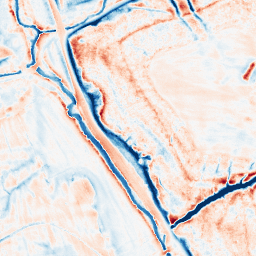
Category: edge_preserving
Decomposition family: anisotropic_diffusion
Decomposition parameters: iterations: 50
kappa: 30
gamma: 0.2
Upsampling method: cubic_catmull_rom
Upsampling parameters: scale: 8
Upsampling scale: 8